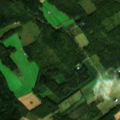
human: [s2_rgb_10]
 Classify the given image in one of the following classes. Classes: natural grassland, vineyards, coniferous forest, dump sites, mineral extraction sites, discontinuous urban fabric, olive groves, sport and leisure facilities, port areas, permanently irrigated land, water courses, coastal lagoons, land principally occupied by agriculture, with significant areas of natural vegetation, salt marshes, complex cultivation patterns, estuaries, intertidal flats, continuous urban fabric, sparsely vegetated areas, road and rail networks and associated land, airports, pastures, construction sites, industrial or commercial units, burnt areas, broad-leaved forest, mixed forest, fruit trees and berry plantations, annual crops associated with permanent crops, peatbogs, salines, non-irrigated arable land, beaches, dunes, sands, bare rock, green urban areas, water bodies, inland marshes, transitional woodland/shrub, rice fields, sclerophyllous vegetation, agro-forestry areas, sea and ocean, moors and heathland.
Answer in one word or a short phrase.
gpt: land principally occupied by agriculture, with significant areas of natural vegetation, coniferous forest, mixed forest